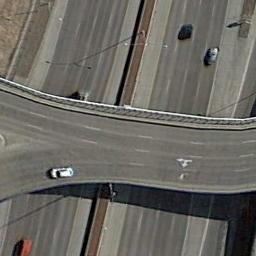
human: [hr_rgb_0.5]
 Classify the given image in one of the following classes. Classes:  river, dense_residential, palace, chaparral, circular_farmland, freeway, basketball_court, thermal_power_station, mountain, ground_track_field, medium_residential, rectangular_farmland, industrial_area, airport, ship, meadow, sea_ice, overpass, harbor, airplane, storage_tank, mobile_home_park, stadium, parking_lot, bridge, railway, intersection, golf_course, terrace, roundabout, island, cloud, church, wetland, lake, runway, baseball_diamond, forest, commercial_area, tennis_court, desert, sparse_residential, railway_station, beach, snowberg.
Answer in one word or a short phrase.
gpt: overpass